Interaction volume radius: 10 \u00c5
Interaction volume height: 20 \u00c5
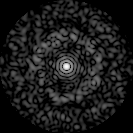
Disorder parameter: 0.8101